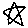
Label: star